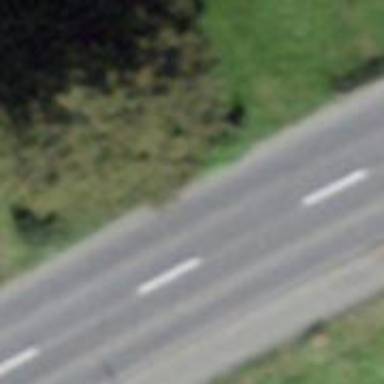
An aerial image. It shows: Primary highway.